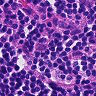
Metastatic tissue present: no